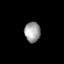
Tissue: lung
Cell type: Pericytes
Senescence score: 0.5587
Nuclear area (px): 314
Mean DAPI intensity: 157.812